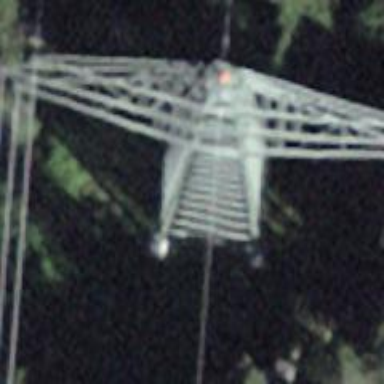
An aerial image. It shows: Power tower.